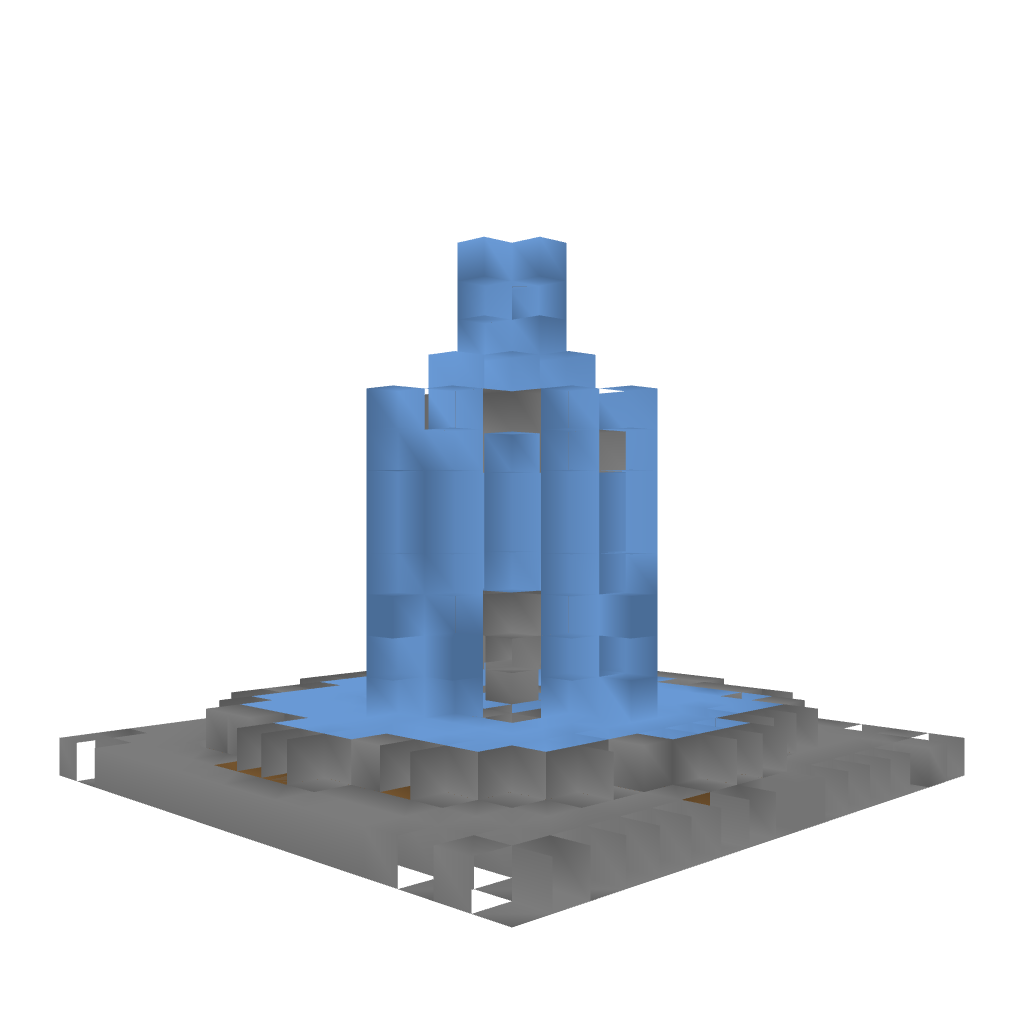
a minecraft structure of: Fountain Centerpiece bad low quality